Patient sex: M
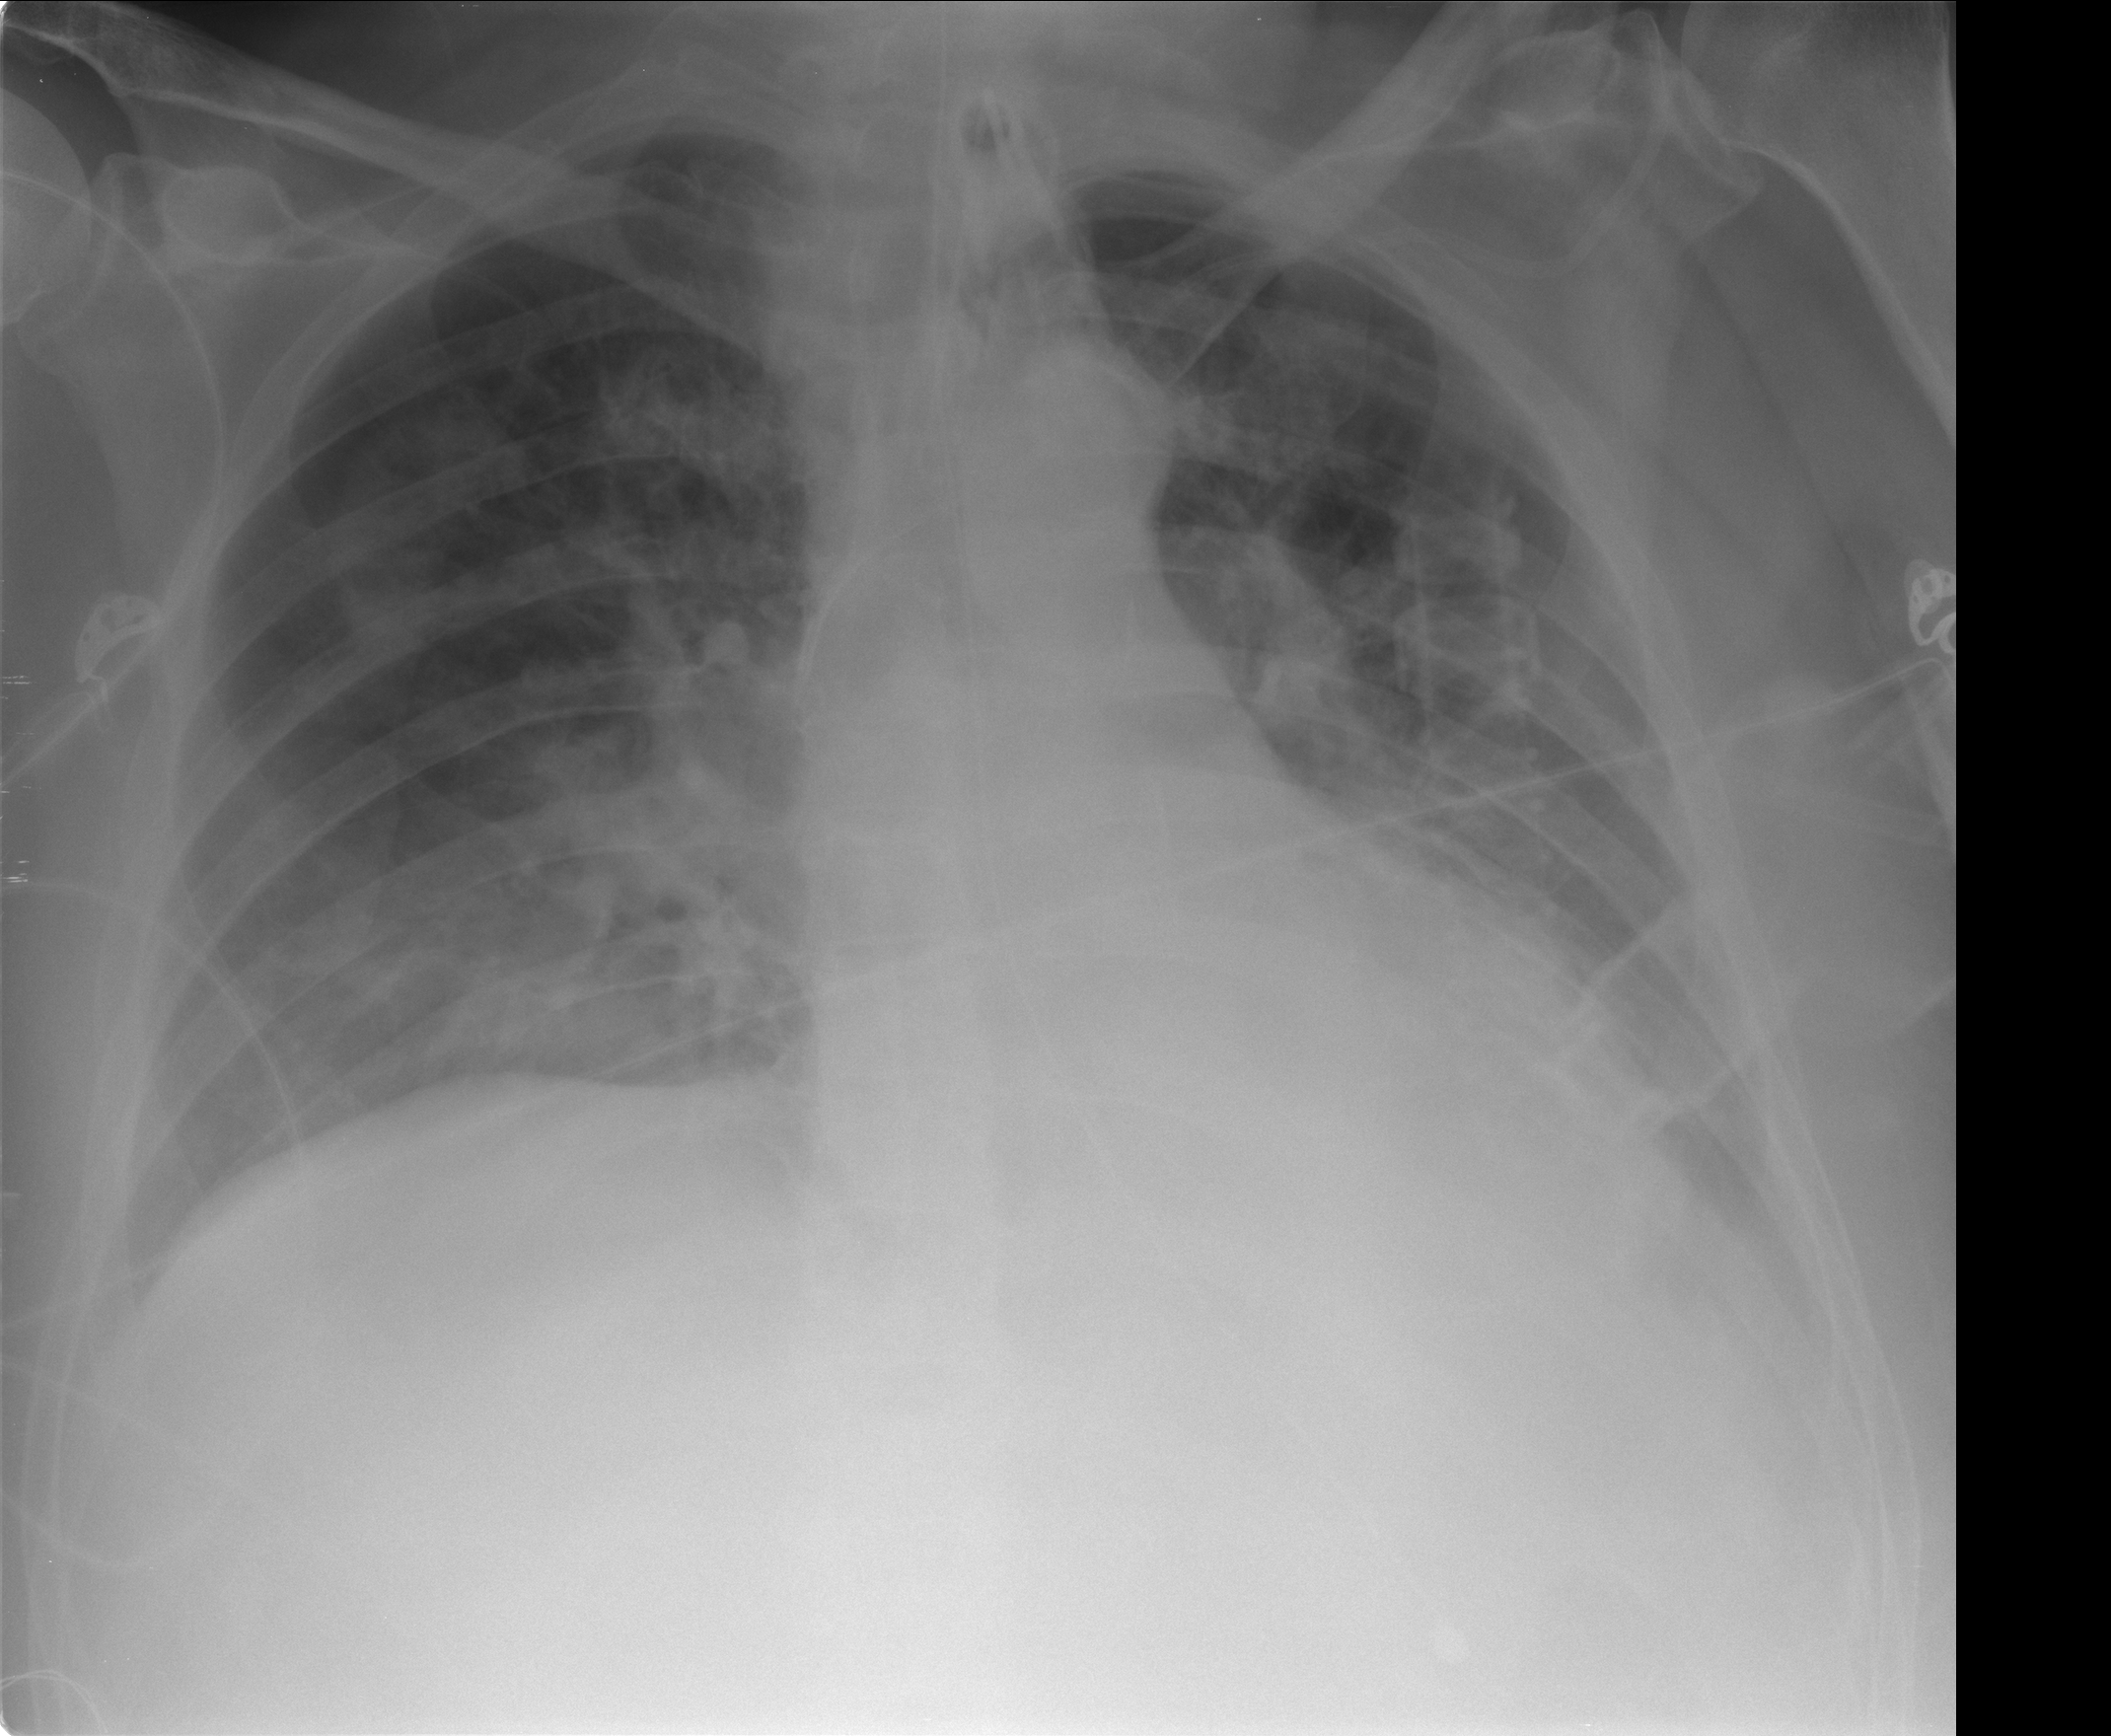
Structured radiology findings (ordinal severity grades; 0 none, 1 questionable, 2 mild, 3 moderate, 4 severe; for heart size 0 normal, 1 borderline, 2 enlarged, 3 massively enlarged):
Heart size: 0
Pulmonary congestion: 2
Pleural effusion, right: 1
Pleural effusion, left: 2
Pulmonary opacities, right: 2
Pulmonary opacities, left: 0
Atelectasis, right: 2
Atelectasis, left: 2